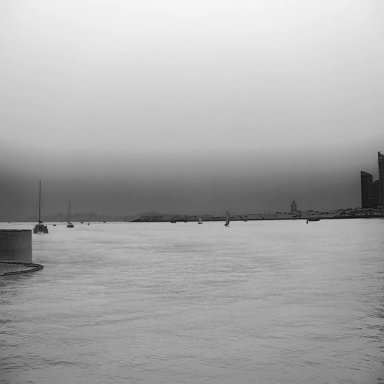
There are six sailboats in the infrared image.